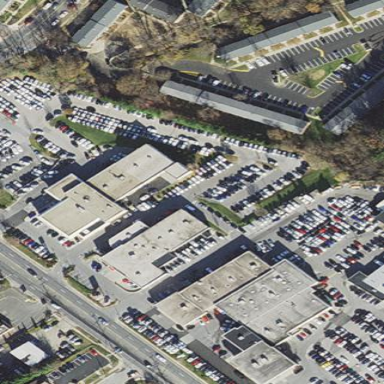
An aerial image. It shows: Building housing car shop.